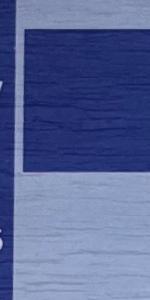
Label: Empty